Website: macys
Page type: billing-address
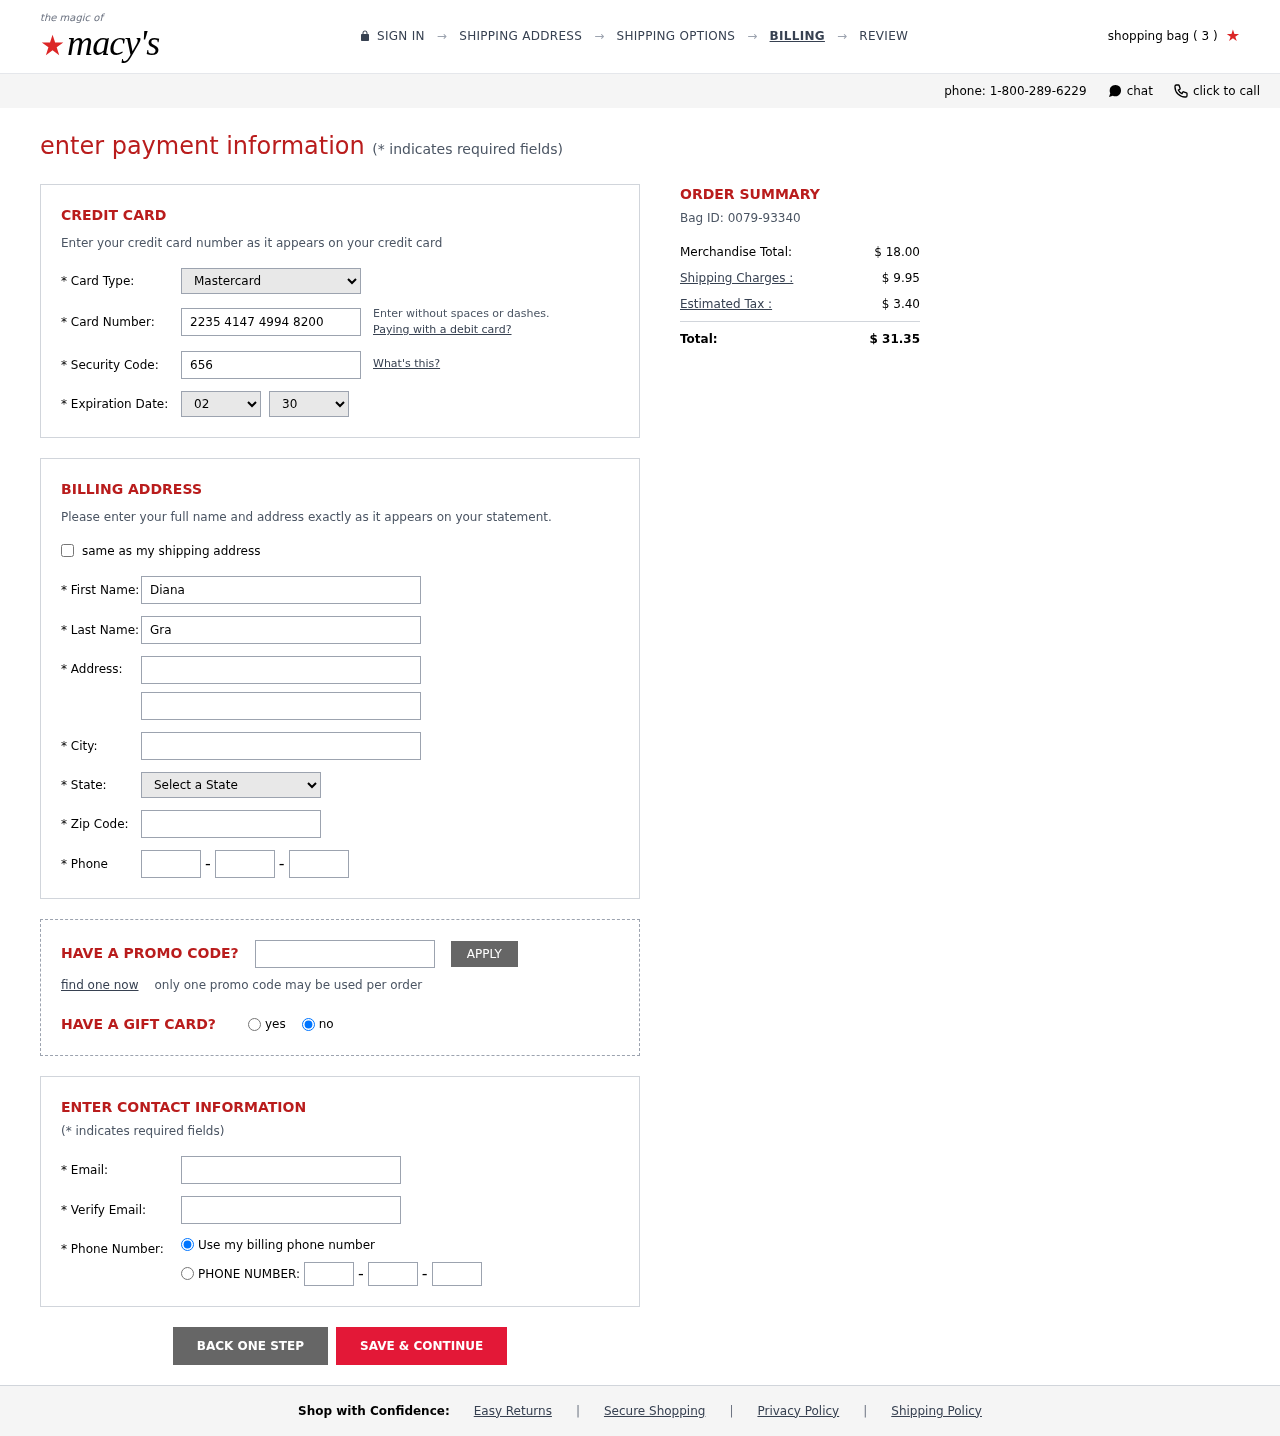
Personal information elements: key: PII_CARD_CVV
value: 656
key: PII_CARD_EXPIRY_MONTH
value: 02
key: PII_CARD_EXPIRY_YEAR
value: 30
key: PII_CARD_NUMBER
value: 2235 4147 4994 8200
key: PII_CARD_TYPE
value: Mastercard
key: PII_CITY
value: South Bradleyberg
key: PII_EMAIL
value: dgrant@gmail.com
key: PII_FIRSTNAME
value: Diana
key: PII_LASTNAME
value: Grant
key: PII_PHONE_AREA
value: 761
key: PII_PHONE_PREFIX
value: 700
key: PII_PHONE_SUFFIX
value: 4130
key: PII_POSTCODE
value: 01966
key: PII_STATE_ABBR
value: VT
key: PII_STREET
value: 151 Roy Motorway Suite 464
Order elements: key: ORDER_NUM_ITEMS
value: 3
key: ORDER_ID
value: Bag ID: 0079-93340
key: ORDER_SUBTOTAL
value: $ 18.00
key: ORDER_SHIPPING_COST
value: $ 9.95
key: ORDER_TAX
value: $ 3.40
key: ORDER_TOTAL
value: $ 31.35